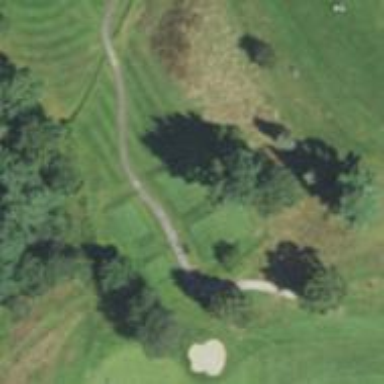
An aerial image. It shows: Golf tee.